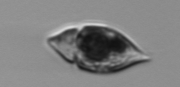
Label: Amphidinium